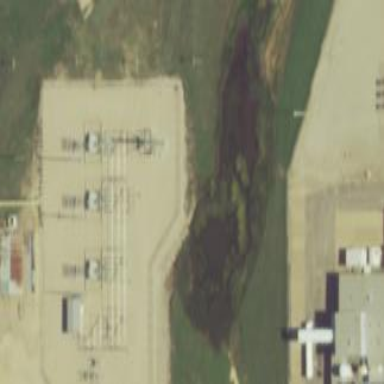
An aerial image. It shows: Industrial substation with power supply facilities.